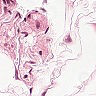
Metastatic tissue present: no